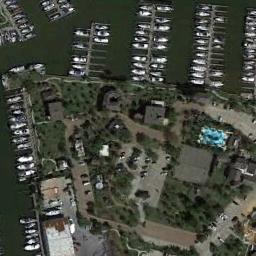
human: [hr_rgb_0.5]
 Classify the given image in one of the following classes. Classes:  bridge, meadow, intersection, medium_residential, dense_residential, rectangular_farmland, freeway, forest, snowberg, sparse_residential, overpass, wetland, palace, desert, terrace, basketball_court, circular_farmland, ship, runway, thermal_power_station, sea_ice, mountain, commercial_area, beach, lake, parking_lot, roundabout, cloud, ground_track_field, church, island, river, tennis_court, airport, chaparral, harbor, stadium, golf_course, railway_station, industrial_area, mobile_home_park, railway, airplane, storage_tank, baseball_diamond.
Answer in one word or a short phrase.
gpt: harbor